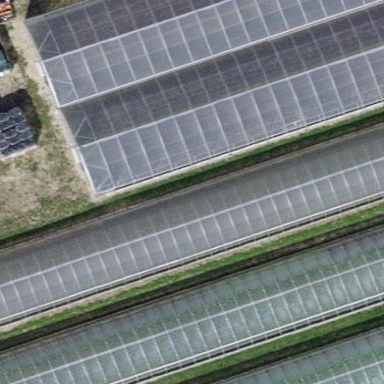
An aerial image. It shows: Greenhouse.